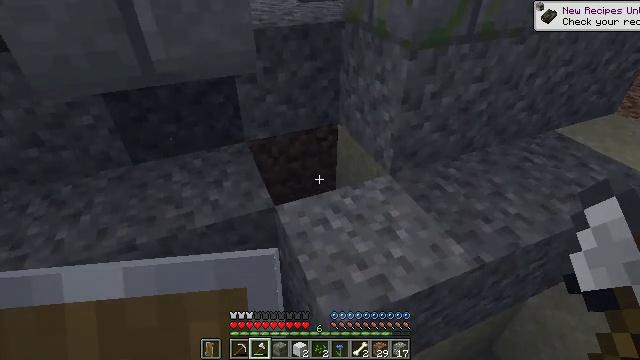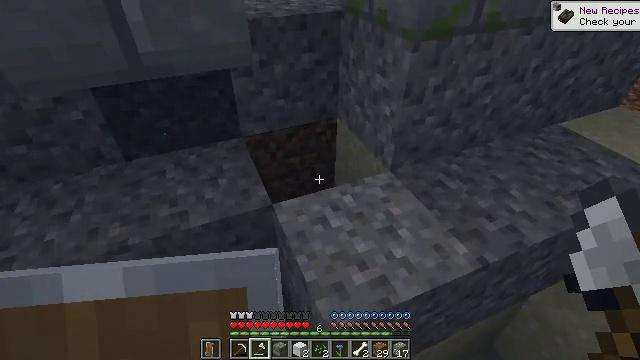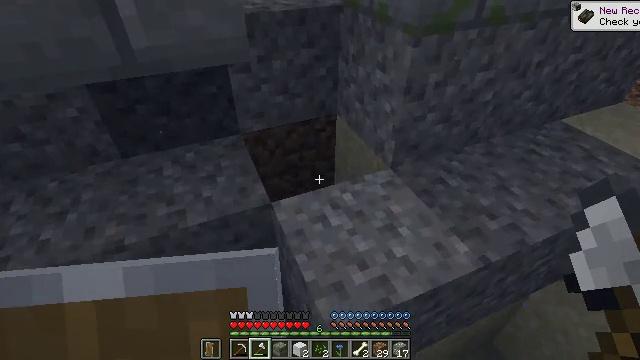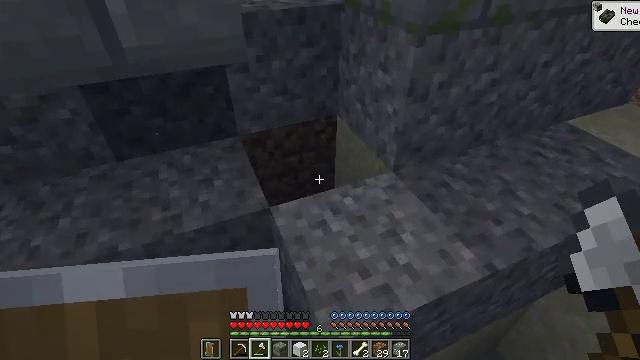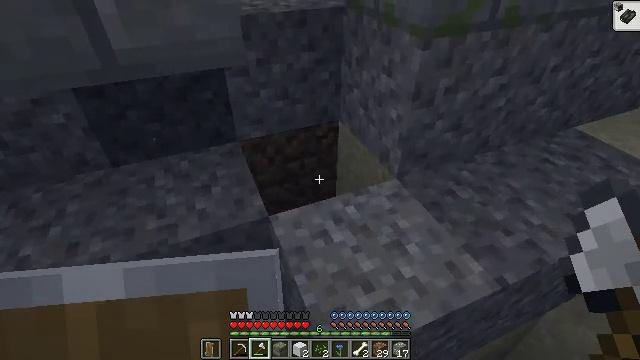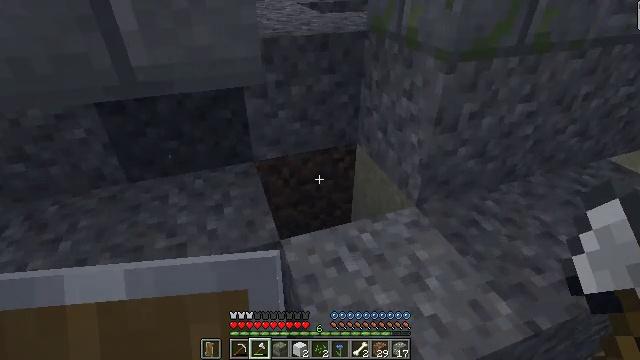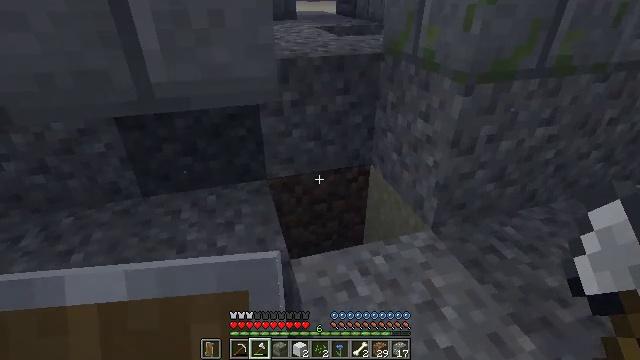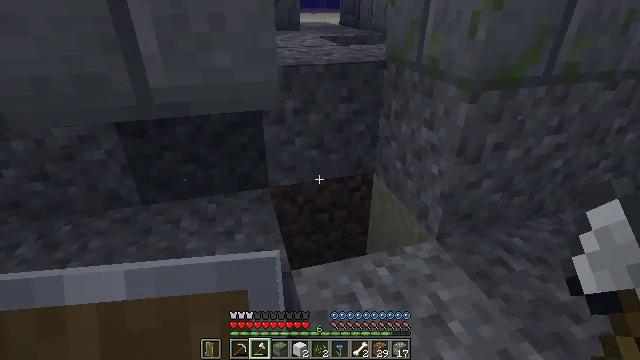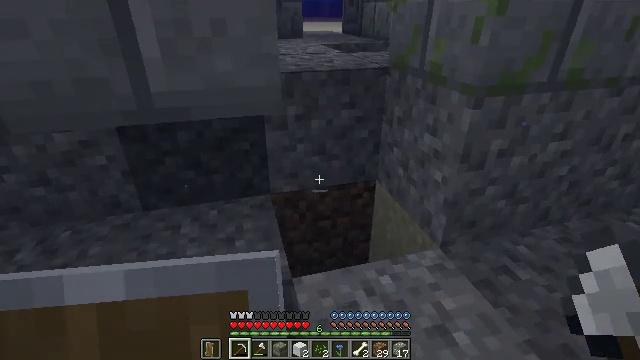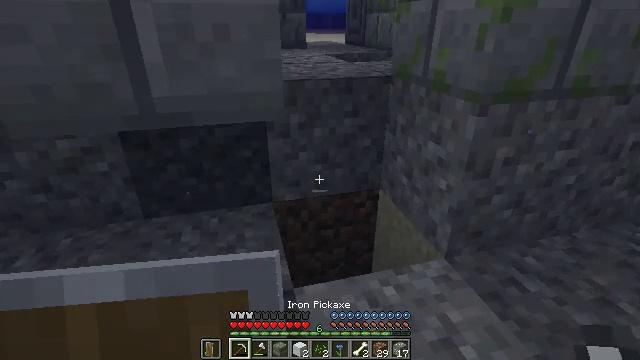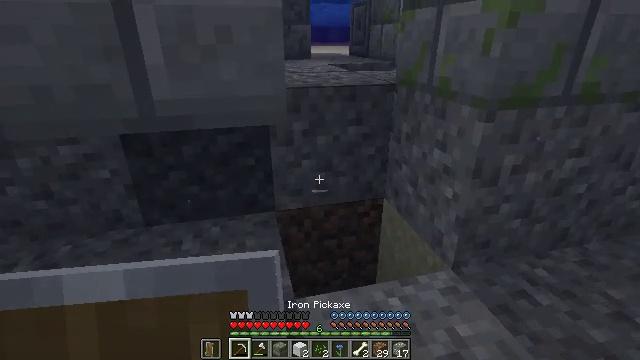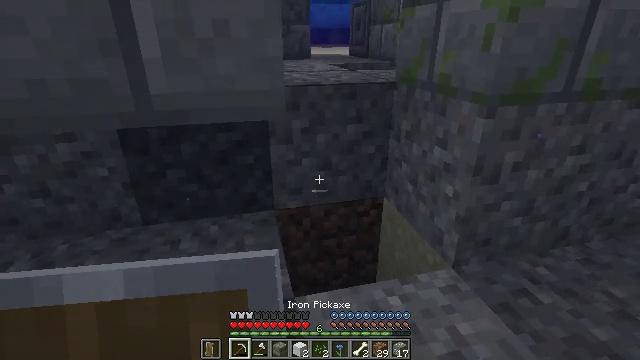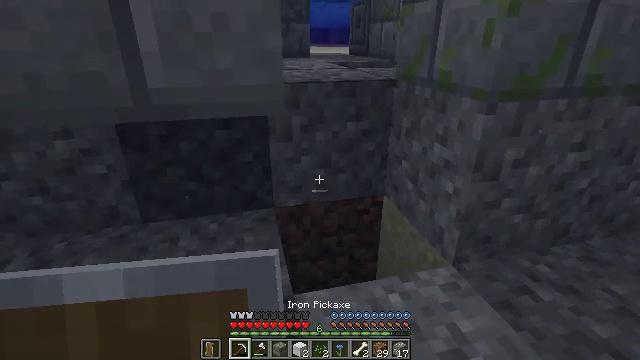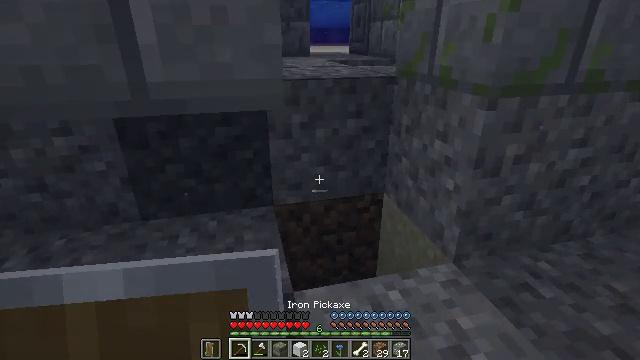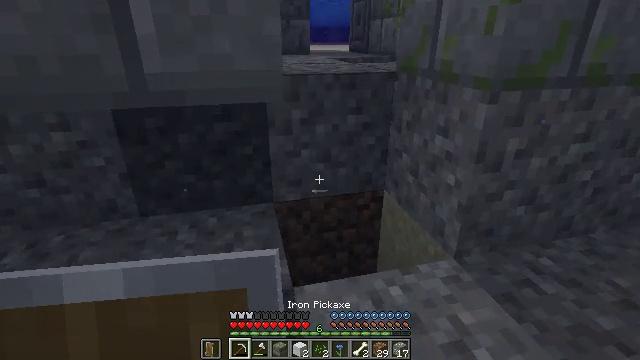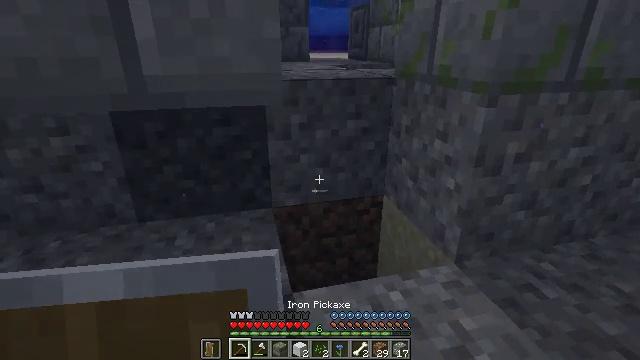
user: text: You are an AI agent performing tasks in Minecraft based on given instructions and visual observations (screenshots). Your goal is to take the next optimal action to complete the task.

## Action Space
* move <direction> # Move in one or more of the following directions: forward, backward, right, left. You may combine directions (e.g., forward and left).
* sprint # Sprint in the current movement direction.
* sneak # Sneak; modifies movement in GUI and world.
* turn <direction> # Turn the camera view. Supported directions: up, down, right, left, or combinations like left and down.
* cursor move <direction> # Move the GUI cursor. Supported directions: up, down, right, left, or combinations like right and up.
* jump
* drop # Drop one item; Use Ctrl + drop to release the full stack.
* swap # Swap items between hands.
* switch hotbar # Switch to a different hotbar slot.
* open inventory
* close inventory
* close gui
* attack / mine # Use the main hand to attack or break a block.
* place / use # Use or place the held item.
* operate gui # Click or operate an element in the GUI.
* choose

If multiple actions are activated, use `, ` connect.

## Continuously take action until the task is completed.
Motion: motion action
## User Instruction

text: Break the gravel block.
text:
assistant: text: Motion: move forward, turn down
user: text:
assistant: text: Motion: no_op
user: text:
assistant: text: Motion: no_op
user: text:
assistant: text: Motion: no_op
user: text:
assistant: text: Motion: turn left and up
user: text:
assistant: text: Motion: turn left and up
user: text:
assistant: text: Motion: turn up
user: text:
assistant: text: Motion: turn up, switch to hotbar 1
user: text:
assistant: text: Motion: turn up, switch to hotbar 1
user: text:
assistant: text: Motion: turn up, switch to hotbar 1
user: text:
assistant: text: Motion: switch to hotbar 1
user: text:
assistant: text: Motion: no_op
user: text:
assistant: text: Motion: no_op
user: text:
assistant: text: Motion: no_op
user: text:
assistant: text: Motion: turn up
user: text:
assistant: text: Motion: turn right and up
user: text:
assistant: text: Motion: turn right and up
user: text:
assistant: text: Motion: attack / mine
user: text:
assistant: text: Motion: attack / mine
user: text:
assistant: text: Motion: attack / mine
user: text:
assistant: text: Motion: attack / mine
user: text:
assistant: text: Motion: attack / mine
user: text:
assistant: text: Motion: attack / mine
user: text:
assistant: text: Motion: attack / mine
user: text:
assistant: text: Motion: attack / mine
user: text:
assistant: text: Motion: attack / mine
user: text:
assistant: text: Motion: attack / mine
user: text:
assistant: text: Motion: move forward, turn up, attack / mine
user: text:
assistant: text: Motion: move forward, turn up, attack / mine
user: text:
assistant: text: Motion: move forward, attack / mine